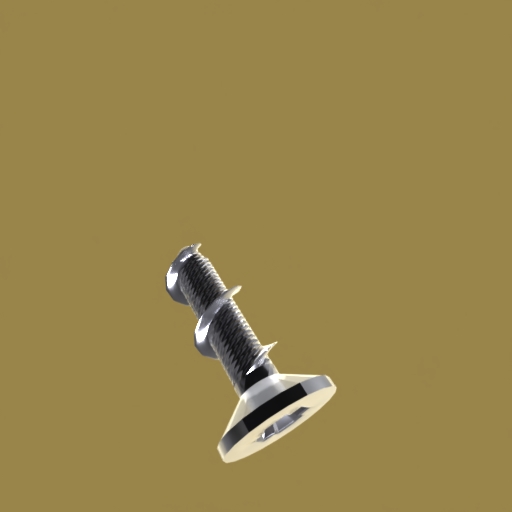
Label: screw